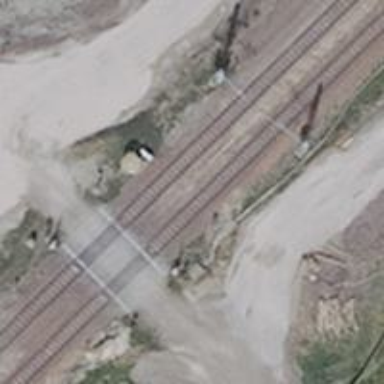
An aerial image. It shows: Railway signal.